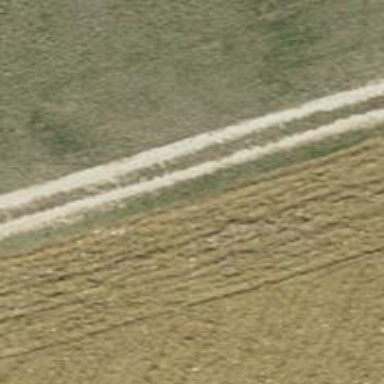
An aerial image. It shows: Gravel track with grade 3 tracktype.